Field crop: tomato
Growth stage: 1
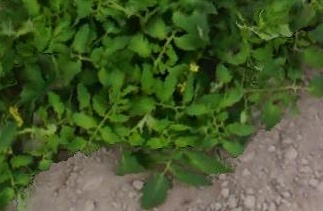
Species: tomato